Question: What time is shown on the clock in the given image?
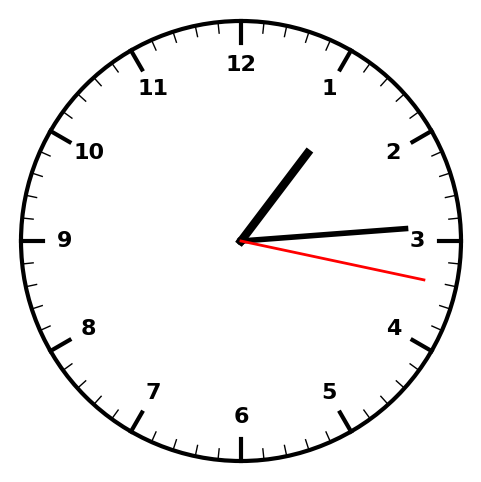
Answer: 01:14:17